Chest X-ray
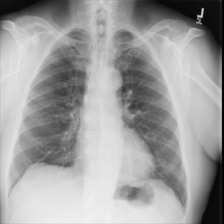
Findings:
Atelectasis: positive
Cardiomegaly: negative
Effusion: negative
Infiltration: negative
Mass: negative
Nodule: negative
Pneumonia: positive
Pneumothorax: negative
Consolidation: negative
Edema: negative
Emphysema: negative
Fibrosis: negative
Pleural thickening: negative
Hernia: negative